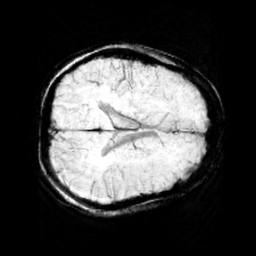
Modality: minIP
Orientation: axial
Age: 12
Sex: female
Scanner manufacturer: siemens
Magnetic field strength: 3 T
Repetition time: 0.027 s
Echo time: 0.02 s